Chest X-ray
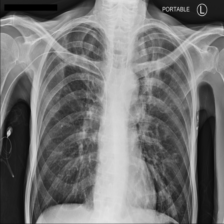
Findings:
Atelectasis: negative
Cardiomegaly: negative
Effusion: negative
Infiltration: negative
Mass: negative
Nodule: positive
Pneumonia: negative
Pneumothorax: negative
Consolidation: negative
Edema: negative
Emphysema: negative
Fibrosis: negative
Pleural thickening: negative
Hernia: negative